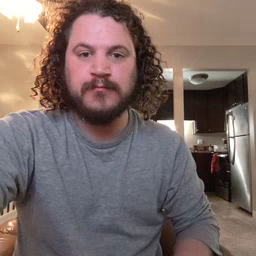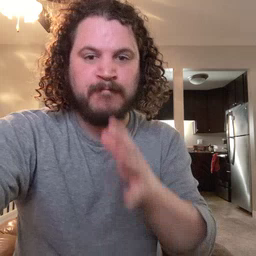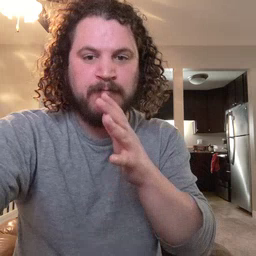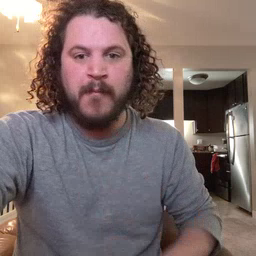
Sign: mom